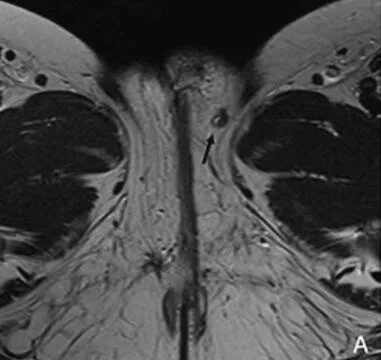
MR image of the superficial tumor recurrence. . MR images show a focal well delimitated nodule located in the left labia majora, with a low signal on the T2 weighted-image.
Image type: radiology (mri)